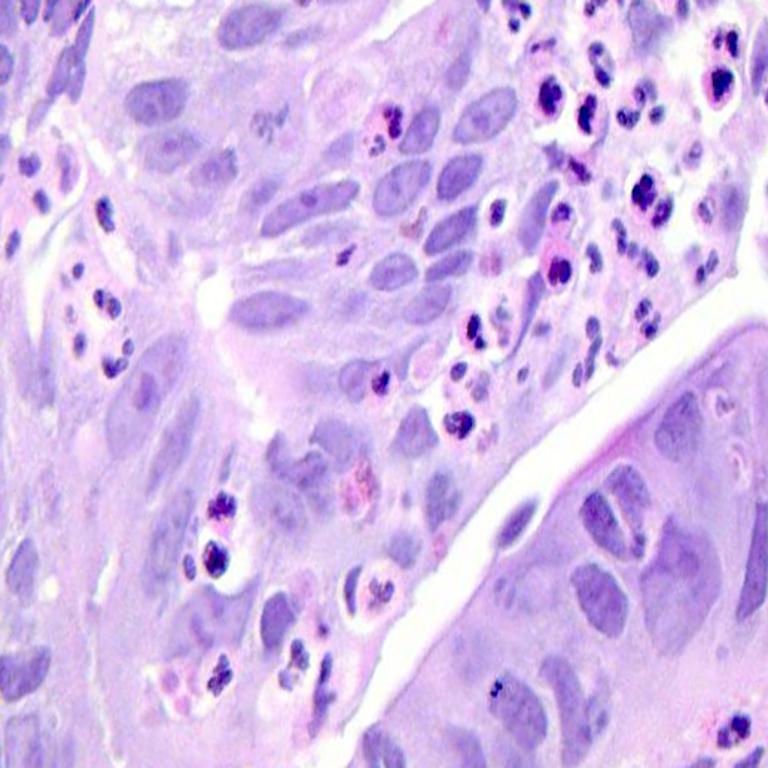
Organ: colon
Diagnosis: adenocarcinomas